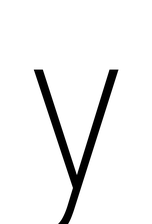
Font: Roboto_Condensed_ExtraLight